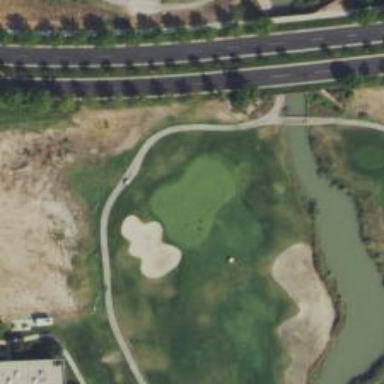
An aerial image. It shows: View of golf hole.